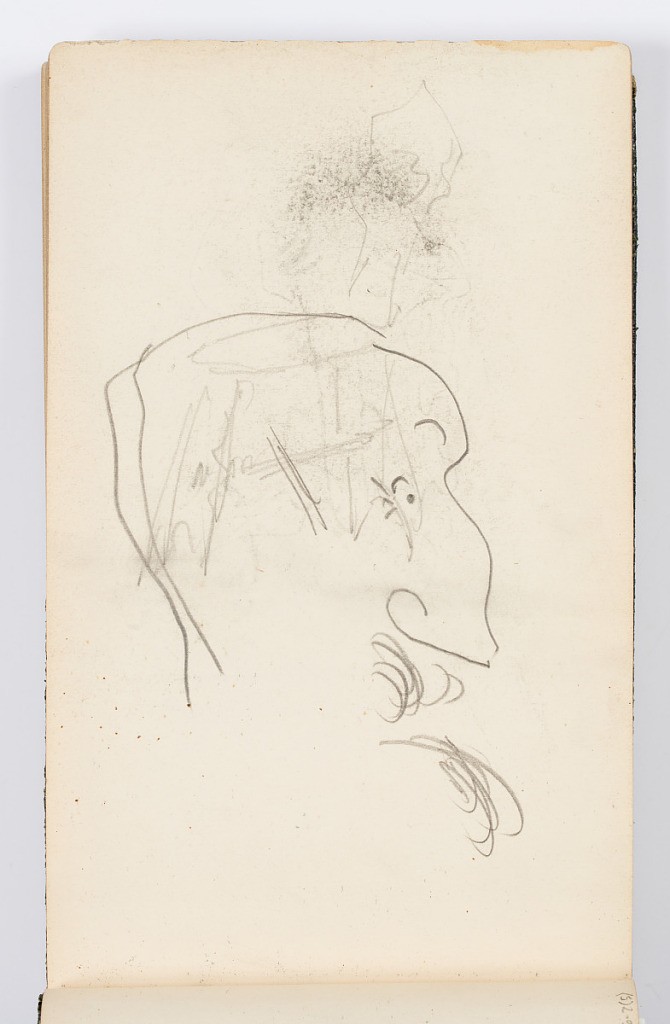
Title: Sketchbook Page: Caricatures
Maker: Kenyon Cox, American, 1856–1919
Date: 1883
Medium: Graphite on paper
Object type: Sketchbook folio
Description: Recto: Caricature of man with large nose and facial hair, in profile.
Verso: Caricature of man with long face, in profile. Sketch on landscape, enframed, upper left.